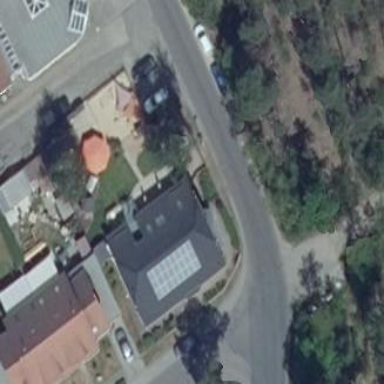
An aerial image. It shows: Kindergarten building.